Field crop: maize
Growth stage: 2
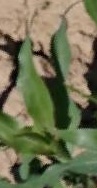
Species: maize